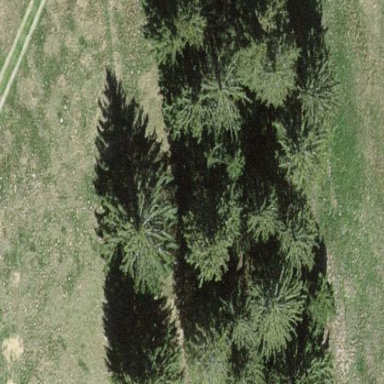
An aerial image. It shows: Forest area.